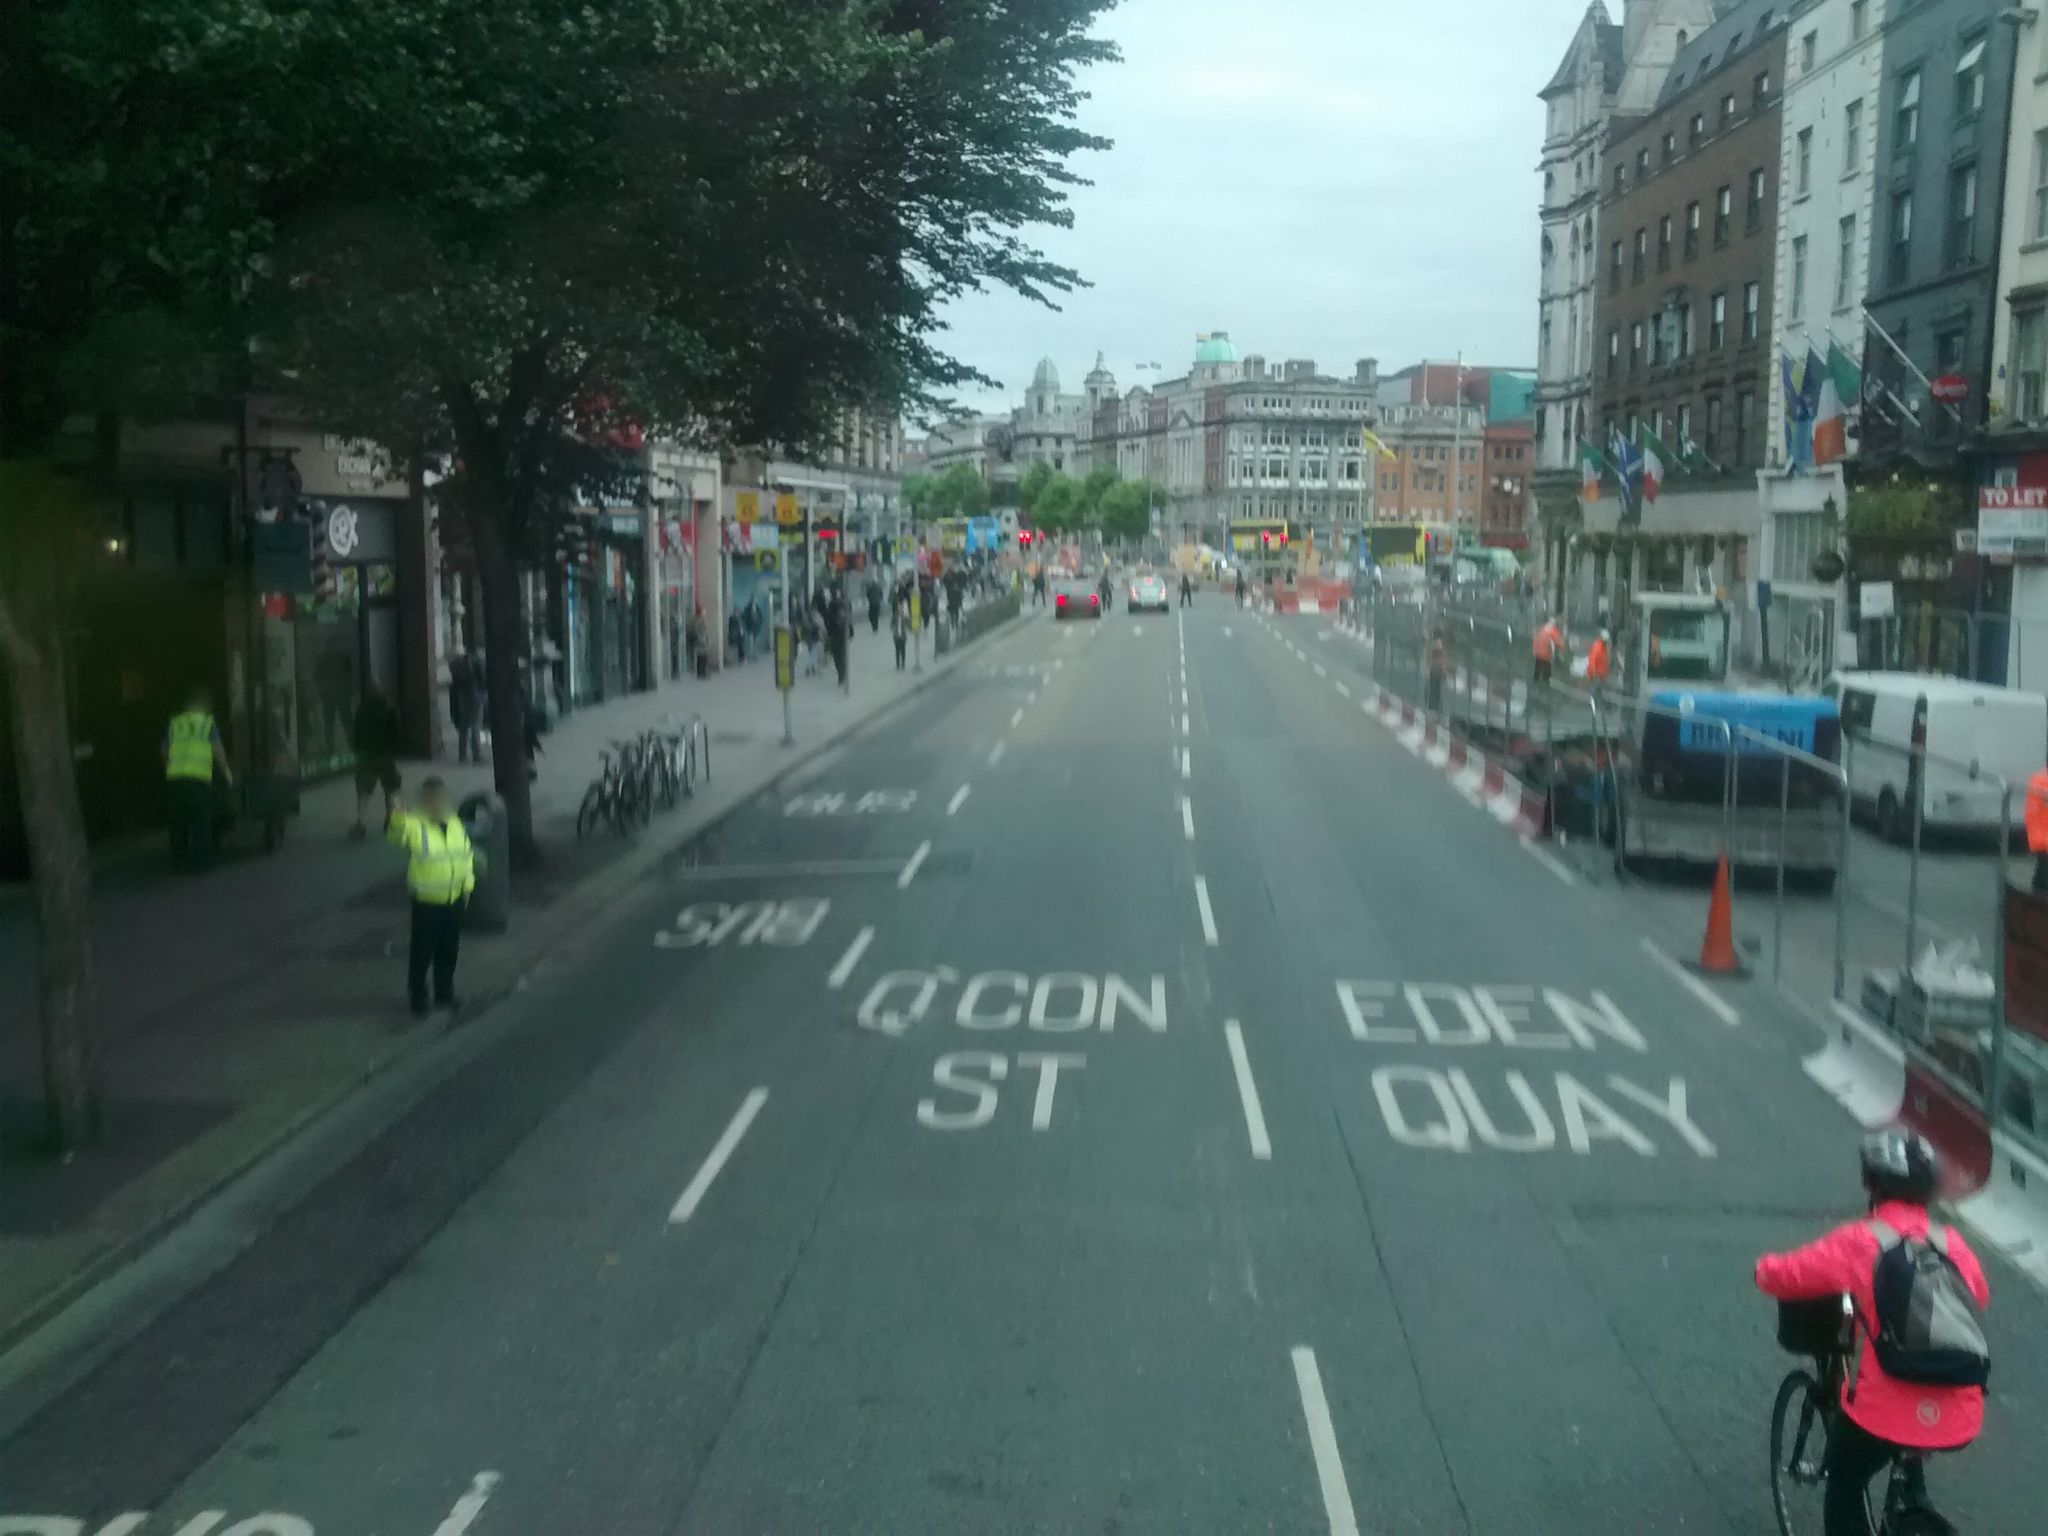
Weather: clear
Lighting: day
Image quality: slightly poor
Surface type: driving surface
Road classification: secondary_link, unclassified
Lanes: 1
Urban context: urban centre
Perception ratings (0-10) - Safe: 7.51, Lively: 8.39, Beautiful: 8.72, Boring: 1.66, Depressing: 3.08, Wealthy: 6.83